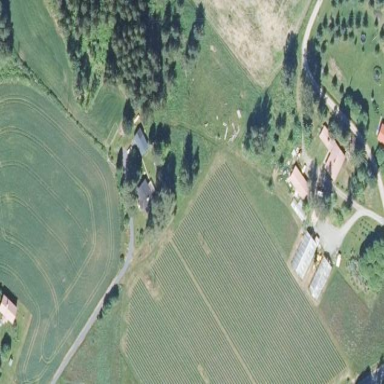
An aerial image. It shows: Farmyard area.